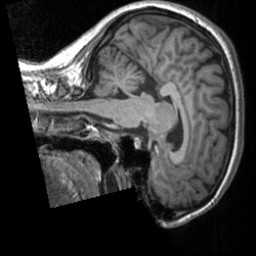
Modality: T1w
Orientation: sagittal
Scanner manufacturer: siemens
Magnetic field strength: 3 T
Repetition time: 1.9 s
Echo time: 0.00226 s